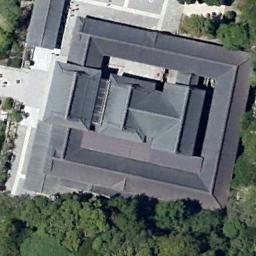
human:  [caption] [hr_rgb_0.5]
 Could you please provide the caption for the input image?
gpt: The palace is surrounded by trees .

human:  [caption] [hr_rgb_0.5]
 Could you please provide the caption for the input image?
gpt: There are lots of trees beside the palace .

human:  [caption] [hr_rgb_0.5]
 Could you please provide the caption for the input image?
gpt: The dark gray palace is surrounded by a grove of trees .

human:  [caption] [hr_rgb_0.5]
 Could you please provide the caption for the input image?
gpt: There are many round lawns near the palace .

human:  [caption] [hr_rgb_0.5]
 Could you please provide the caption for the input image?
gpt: There are some green trees around the black palace .